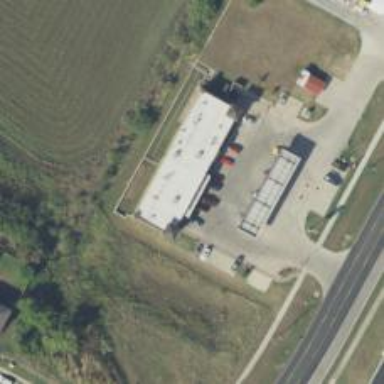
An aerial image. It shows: Convenience shop.